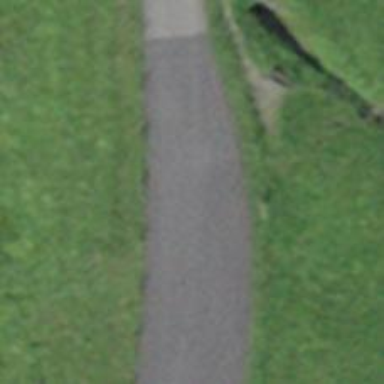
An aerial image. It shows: Unclassified road with asphalt surface.